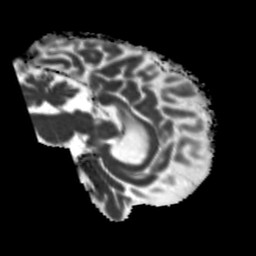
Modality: MD
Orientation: sagittal
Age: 54
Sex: male
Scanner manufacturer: siemens
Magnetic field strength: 3 T
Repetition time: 5.25 s
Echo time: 0.08 s